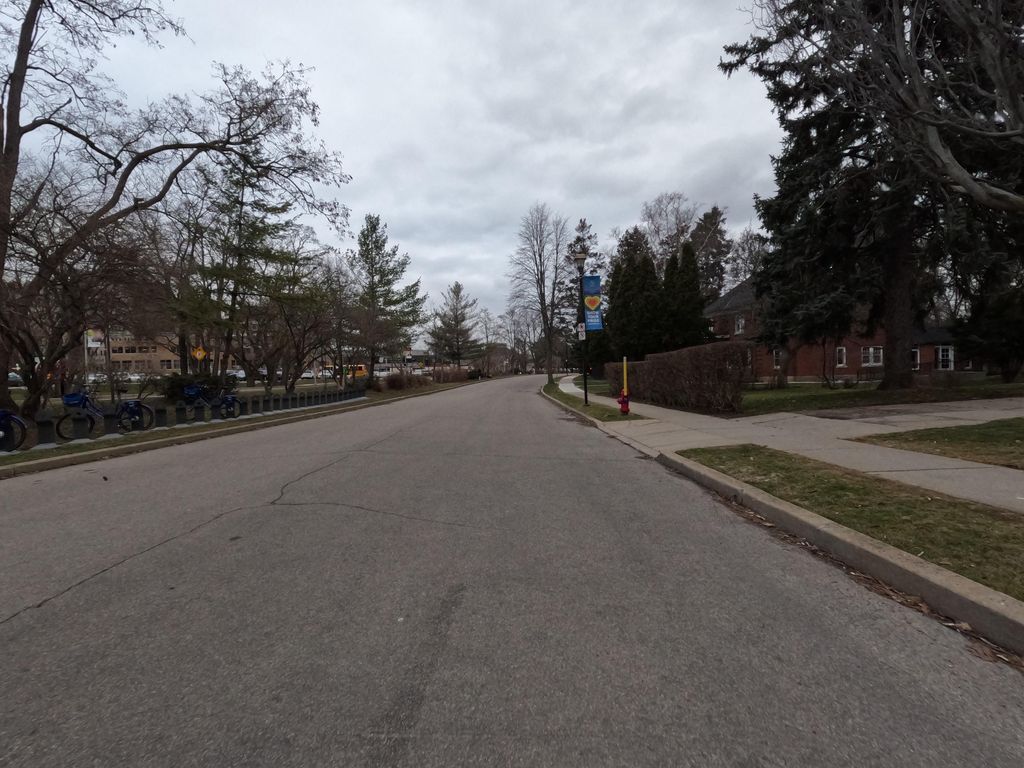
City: hamilton